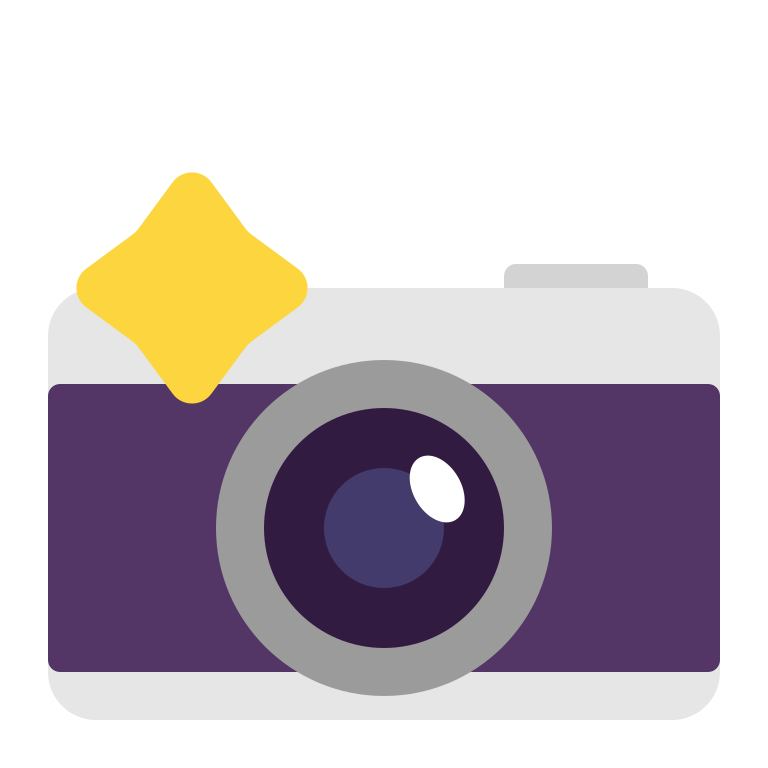
camera with flash flat